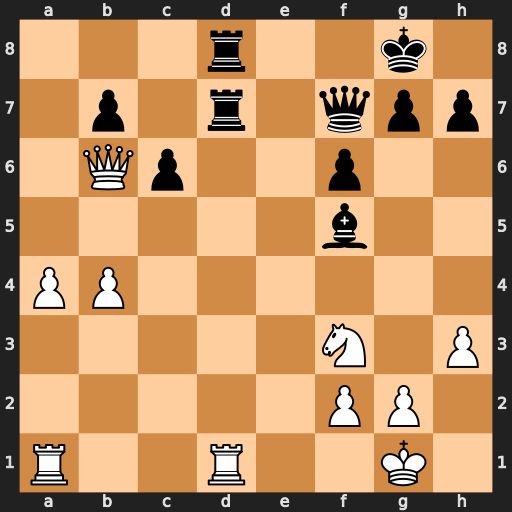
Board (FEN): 3r2k1/1p1r1qpp/1Qp2p2/5b2/PP6/5N1P/5PP1/R2R2K1
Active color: w
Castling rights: -
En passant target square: -
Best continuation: Qxd8+ Rxd8 Rxd8+